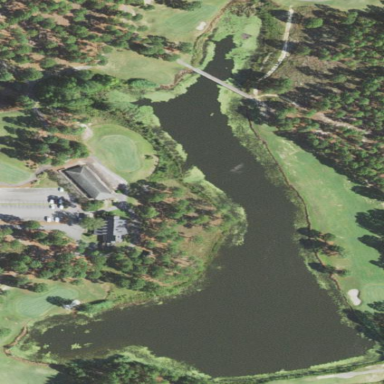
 serving as water hazard for golf course."